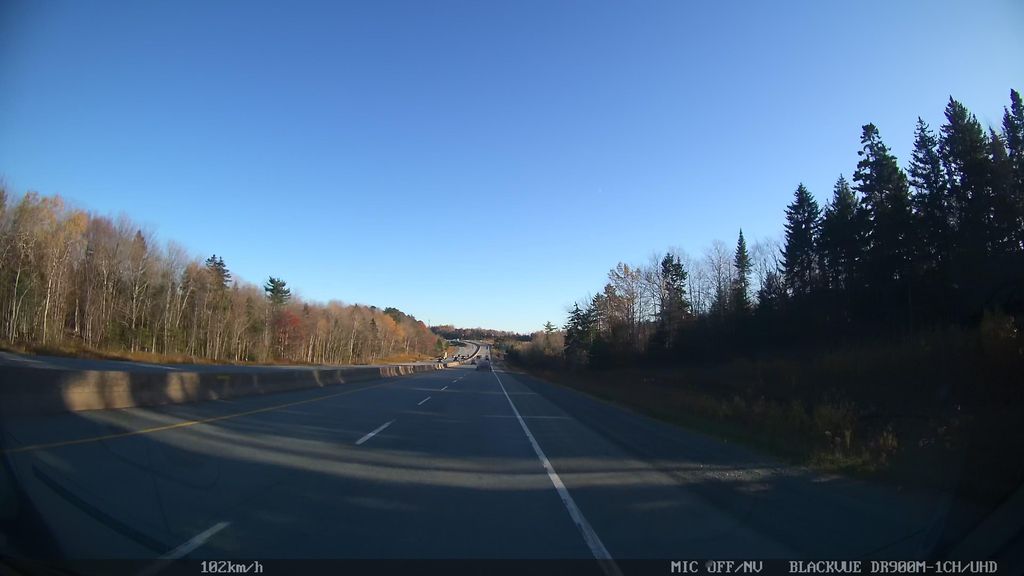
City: halifax